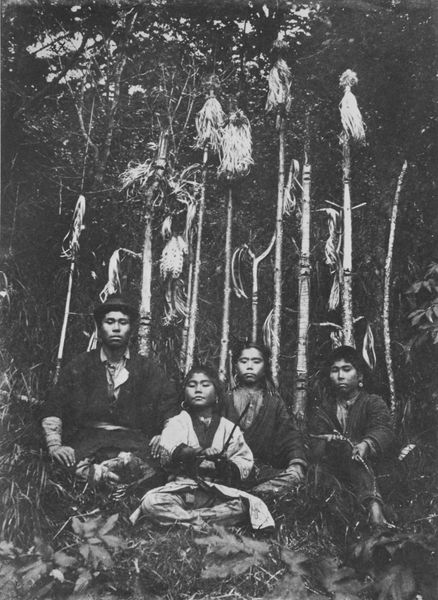
Titel: Die Ainu, die Ureinwohner der Insel Sachalin
Künstler: Russischer Photograph
Standort: Wien
Institution: Museum für Völkerkunde
Schlagwörter: blätter, dunkel, gruppe, mann, schatten, weiß, bäume, frauen, sitzen, frau, frisur, grau, hell, licht, männer, schmuck, schwarz, gras, kleidung, bildnis, portrait, erde, stamm, boden, familie, gewänder, wald, kinder, federbusch, afrika, foto, fotografie, photographie, vier, stangen, hocken, asien, stöcke, posieren, gruppenbild, senkrecht, tracht, stäbe, urwald, bambus, lanzen, töchter, kolonie, neuguinea, quasten, senkrechte, indianer, südamerika, eingeborene, indios, lotussitz, bildkomposition, ozeanien, schrumpfköpfe, stammeshäuptling, stöck